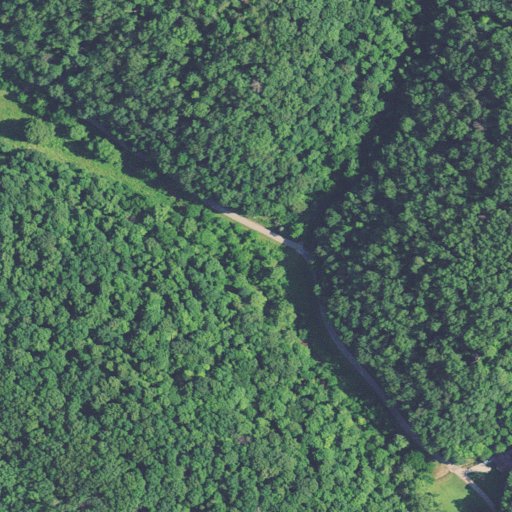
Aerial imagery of valley in West Virginia named Big Hollow containing deciduous forest, open development, low intensity development, and mixed forest